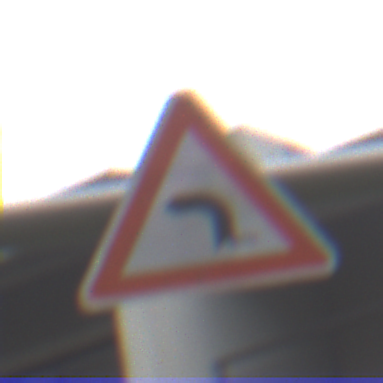
Verkehrszeichen: KurveLinks
Umgebung: Outdoor, Urban
Tageszeit: Midday
Wetter: Overcast
Licht: Natural
Jahreszeit: NotSpecified
Kontrast: LowContrast